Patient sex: M
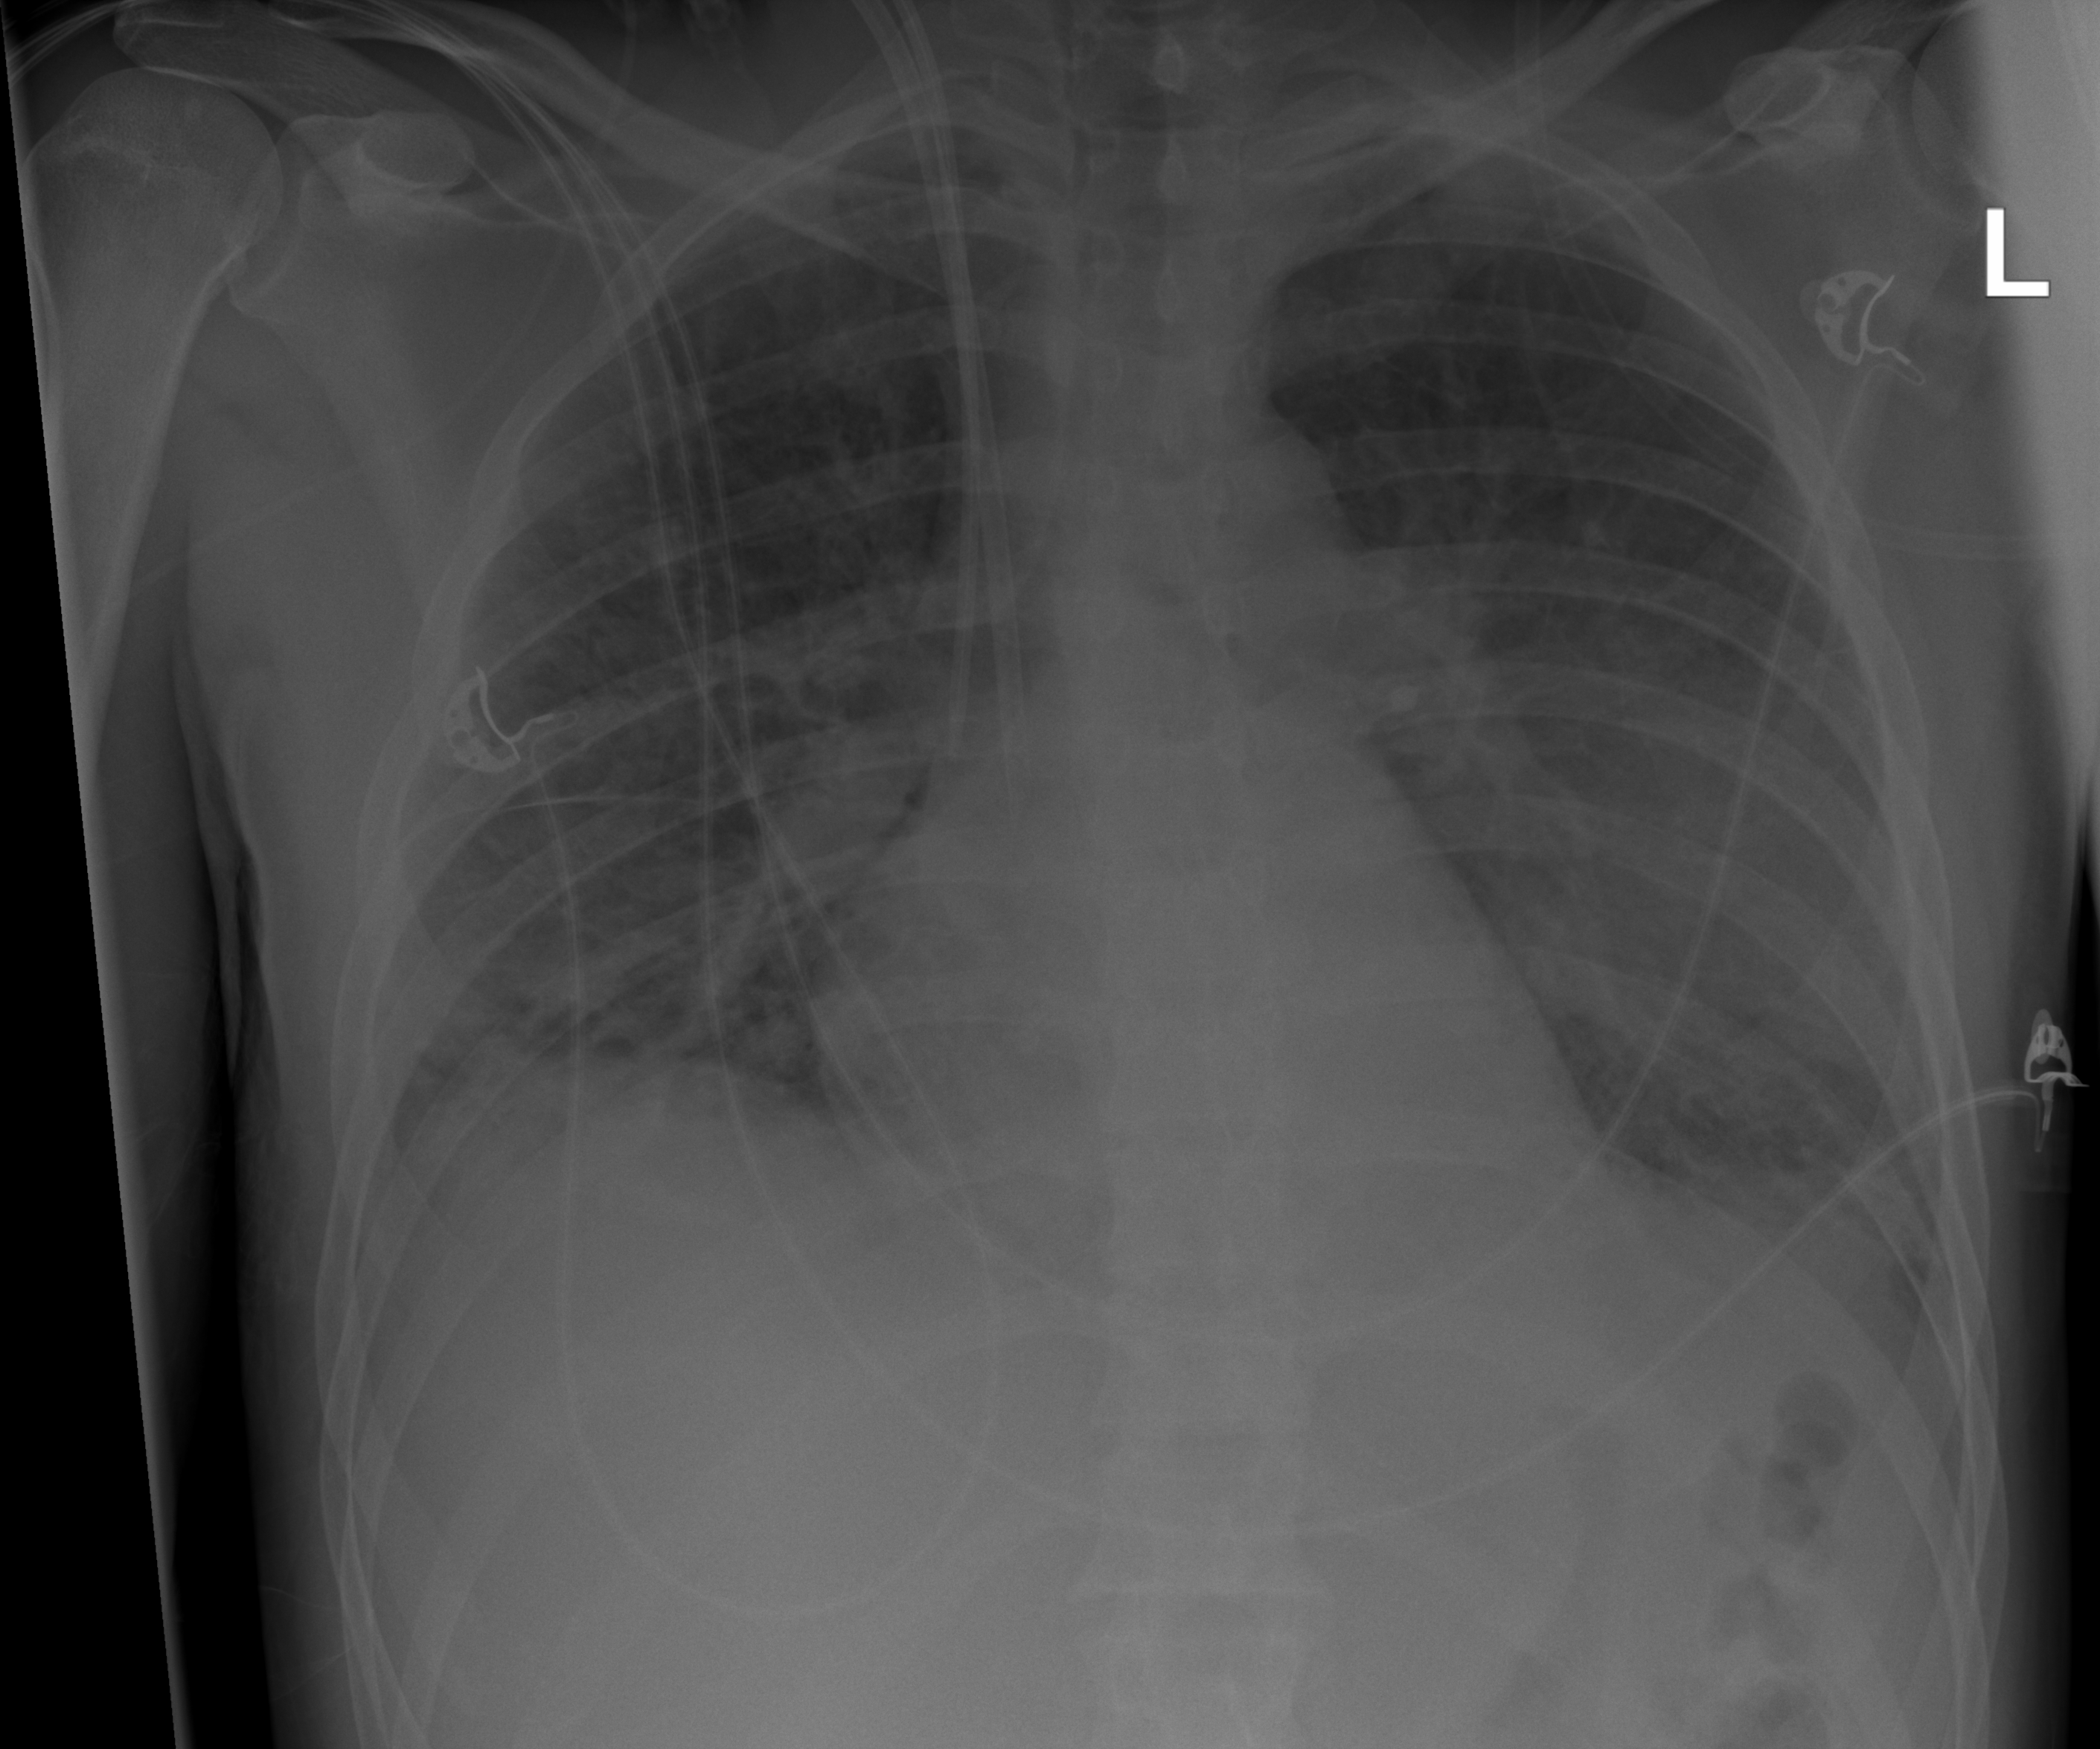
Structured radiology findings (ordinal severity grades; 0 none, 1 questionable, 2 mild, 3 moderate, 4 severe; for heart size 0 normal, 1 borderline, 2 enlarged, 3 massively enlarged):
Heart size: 0
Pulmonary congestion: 0
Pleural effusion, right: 1
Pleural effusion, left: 1
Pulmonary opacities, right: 2
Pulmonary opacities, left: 3
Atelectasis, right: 0
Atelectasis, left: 0